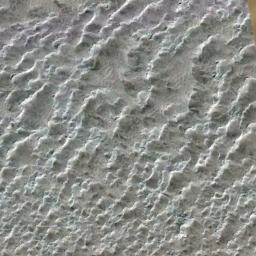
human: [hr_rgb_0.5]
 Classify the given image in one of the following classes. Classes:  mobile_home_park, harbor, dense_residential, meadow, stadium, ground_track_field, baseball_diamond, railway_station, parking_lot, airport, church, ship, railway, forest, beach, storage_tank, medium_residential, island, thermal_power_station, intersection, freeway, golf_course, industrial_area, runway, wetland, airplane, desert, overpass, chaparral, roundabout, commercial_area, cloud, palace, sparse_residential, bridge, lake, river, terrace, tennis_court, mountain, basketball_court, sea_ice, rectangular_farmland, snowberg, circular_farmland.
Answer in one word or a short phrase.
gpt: desert